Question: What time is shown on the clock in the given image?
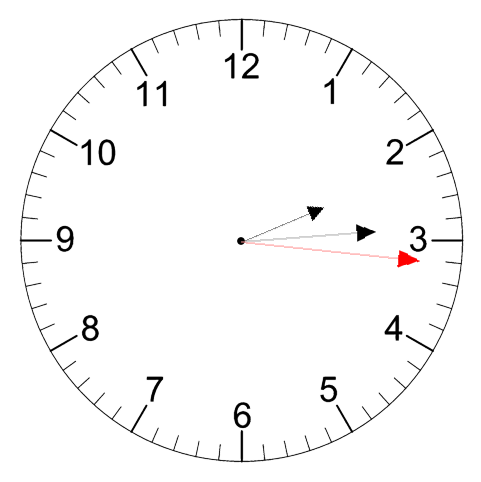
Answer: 02:14:16